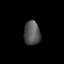
Tissue: prostate
Cell type: Myeloid cells
Senescence score: 0.7268
Nuclear area (px): 386
Mean DAPI intensity: 85.215